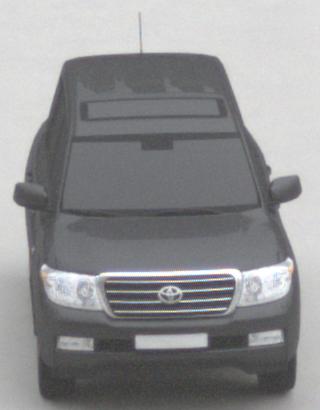
Make: Toyota
Model: Land Cruiser V8 4.7
Detailed model: Land Cruiser V8 (J20)
Model produced from: 2008/03
Model produced until: 2009/11
Doors: 5
Color: gray
Road condition: dry road
Daytime: midday
Contrast: low contrast